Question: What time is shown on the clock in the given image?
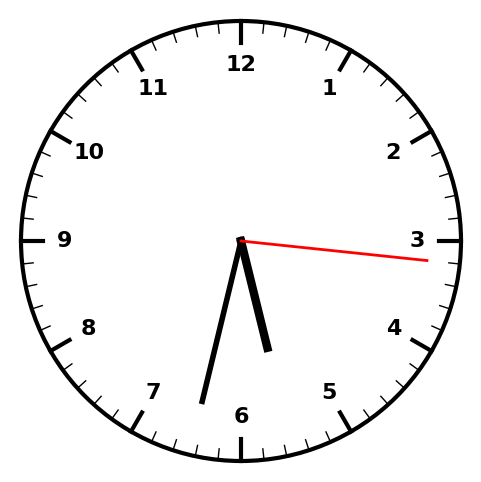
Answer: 05:32:16